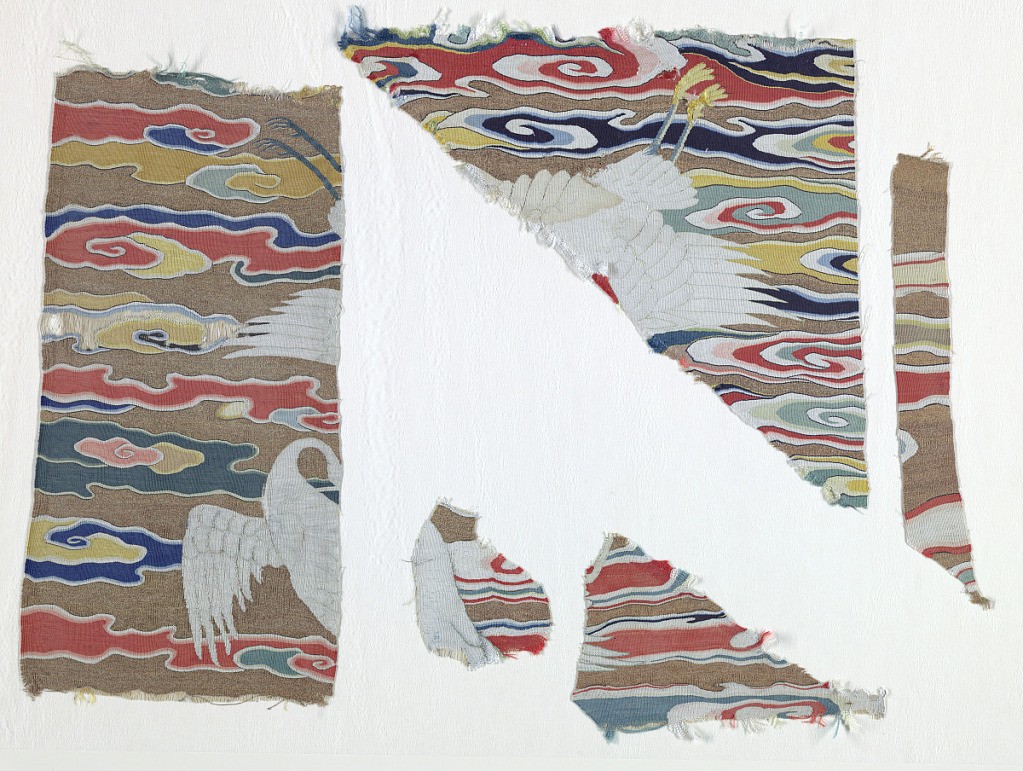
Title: Fragments of a rank badge
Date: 15th–17th century
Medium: silk Technique: tapestry woven
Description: Fragments of a rank badge showing white birds in front of polychrome clouds.